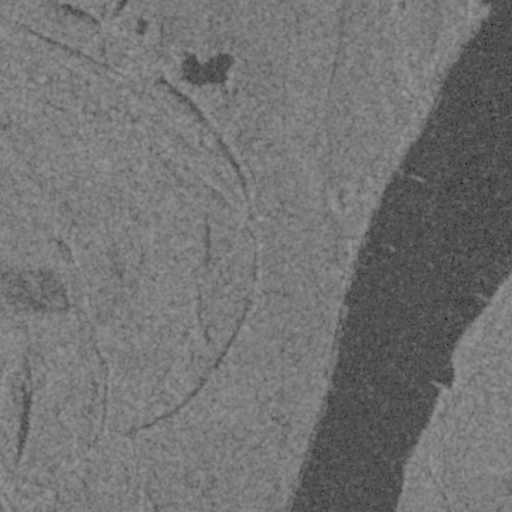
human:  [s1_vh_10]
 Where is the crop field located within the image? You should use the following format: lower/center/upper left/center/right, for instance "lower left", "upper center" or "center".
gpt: The crop field is located in the lower left of the image.
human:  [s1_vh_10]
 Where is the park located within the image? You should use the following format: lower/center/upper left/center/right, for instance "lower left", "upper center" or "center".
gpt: The park is located in the center of the image.
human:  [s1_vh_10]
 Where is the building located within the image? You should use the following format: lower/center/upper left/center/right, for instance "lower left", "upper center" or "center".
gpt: The building is located in the lower center of the image.
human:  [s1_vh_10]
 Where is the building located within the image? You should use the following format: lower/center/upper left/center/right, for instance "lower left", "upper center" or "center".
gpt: The building is located in the lower center of the image.
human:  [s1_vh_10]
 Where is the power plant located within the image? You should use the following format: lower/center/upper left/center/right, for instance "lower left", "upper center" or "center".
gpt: There is no power plant in the image.

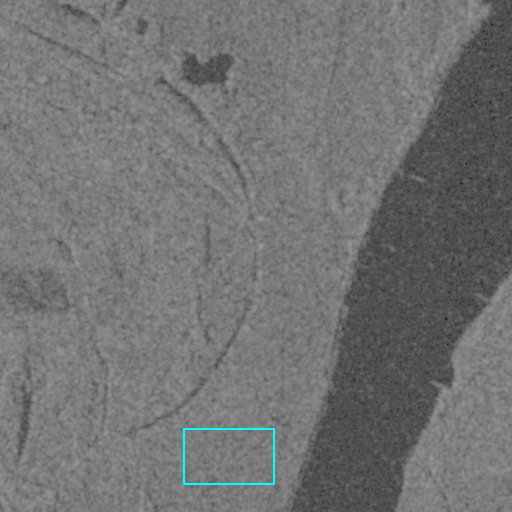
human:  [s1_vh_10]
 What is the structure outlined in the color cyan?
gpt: The structure outlined in cyan is a crop field.
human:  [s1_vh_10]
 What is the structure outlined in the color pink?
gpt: There is no pink outline.